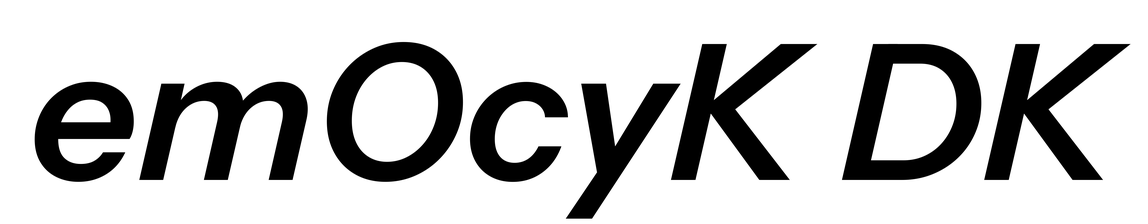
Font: InstrumentSans-Italic_SemiBold_Italic